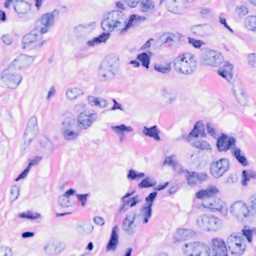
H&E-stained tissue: Breast